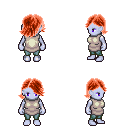
a pixel art fantasy rpg character, female body template, dark elf, purple skin, white tunic, teal pants, red swoop hairstyle, four views (front, back, left, right), 2x2 character sprite sheet, small pixel art, hard edges, no anti-aliasing